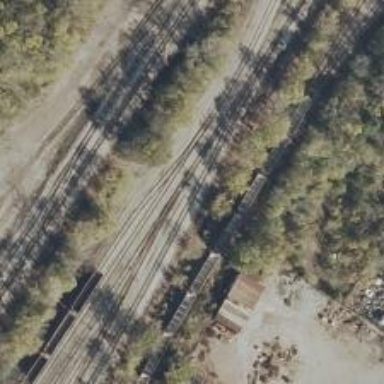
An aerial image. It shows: Railway yard used for servicing trains.